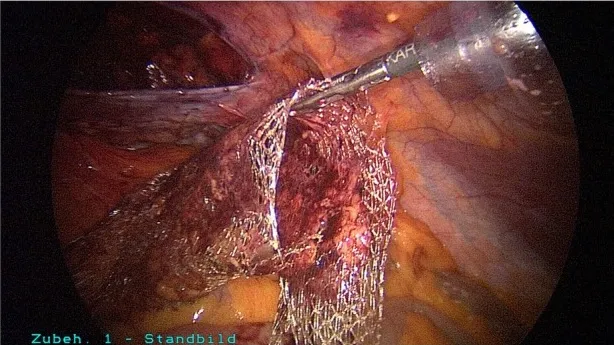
(C) Mesh withdrawal after removal of tacks.
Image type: medical_photograph (other_medical_photograph)